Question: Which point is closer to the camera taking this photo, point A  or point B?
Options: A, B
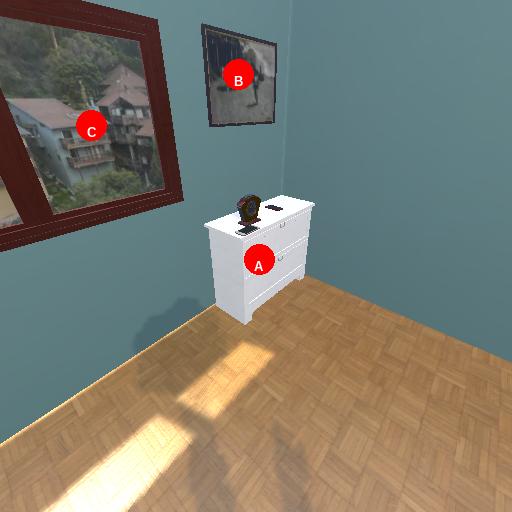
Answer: A